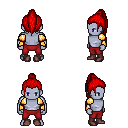
a pixel art fantasy rpg character, male body template, dark elf, purple skin, gold arm armor, red pants, red long topknot hairstyle, maroon shoes, four views (front, back, left, right), 2x2 character sprite sheet, small pixel art, hard edges, no anti-aliasing